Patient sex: M
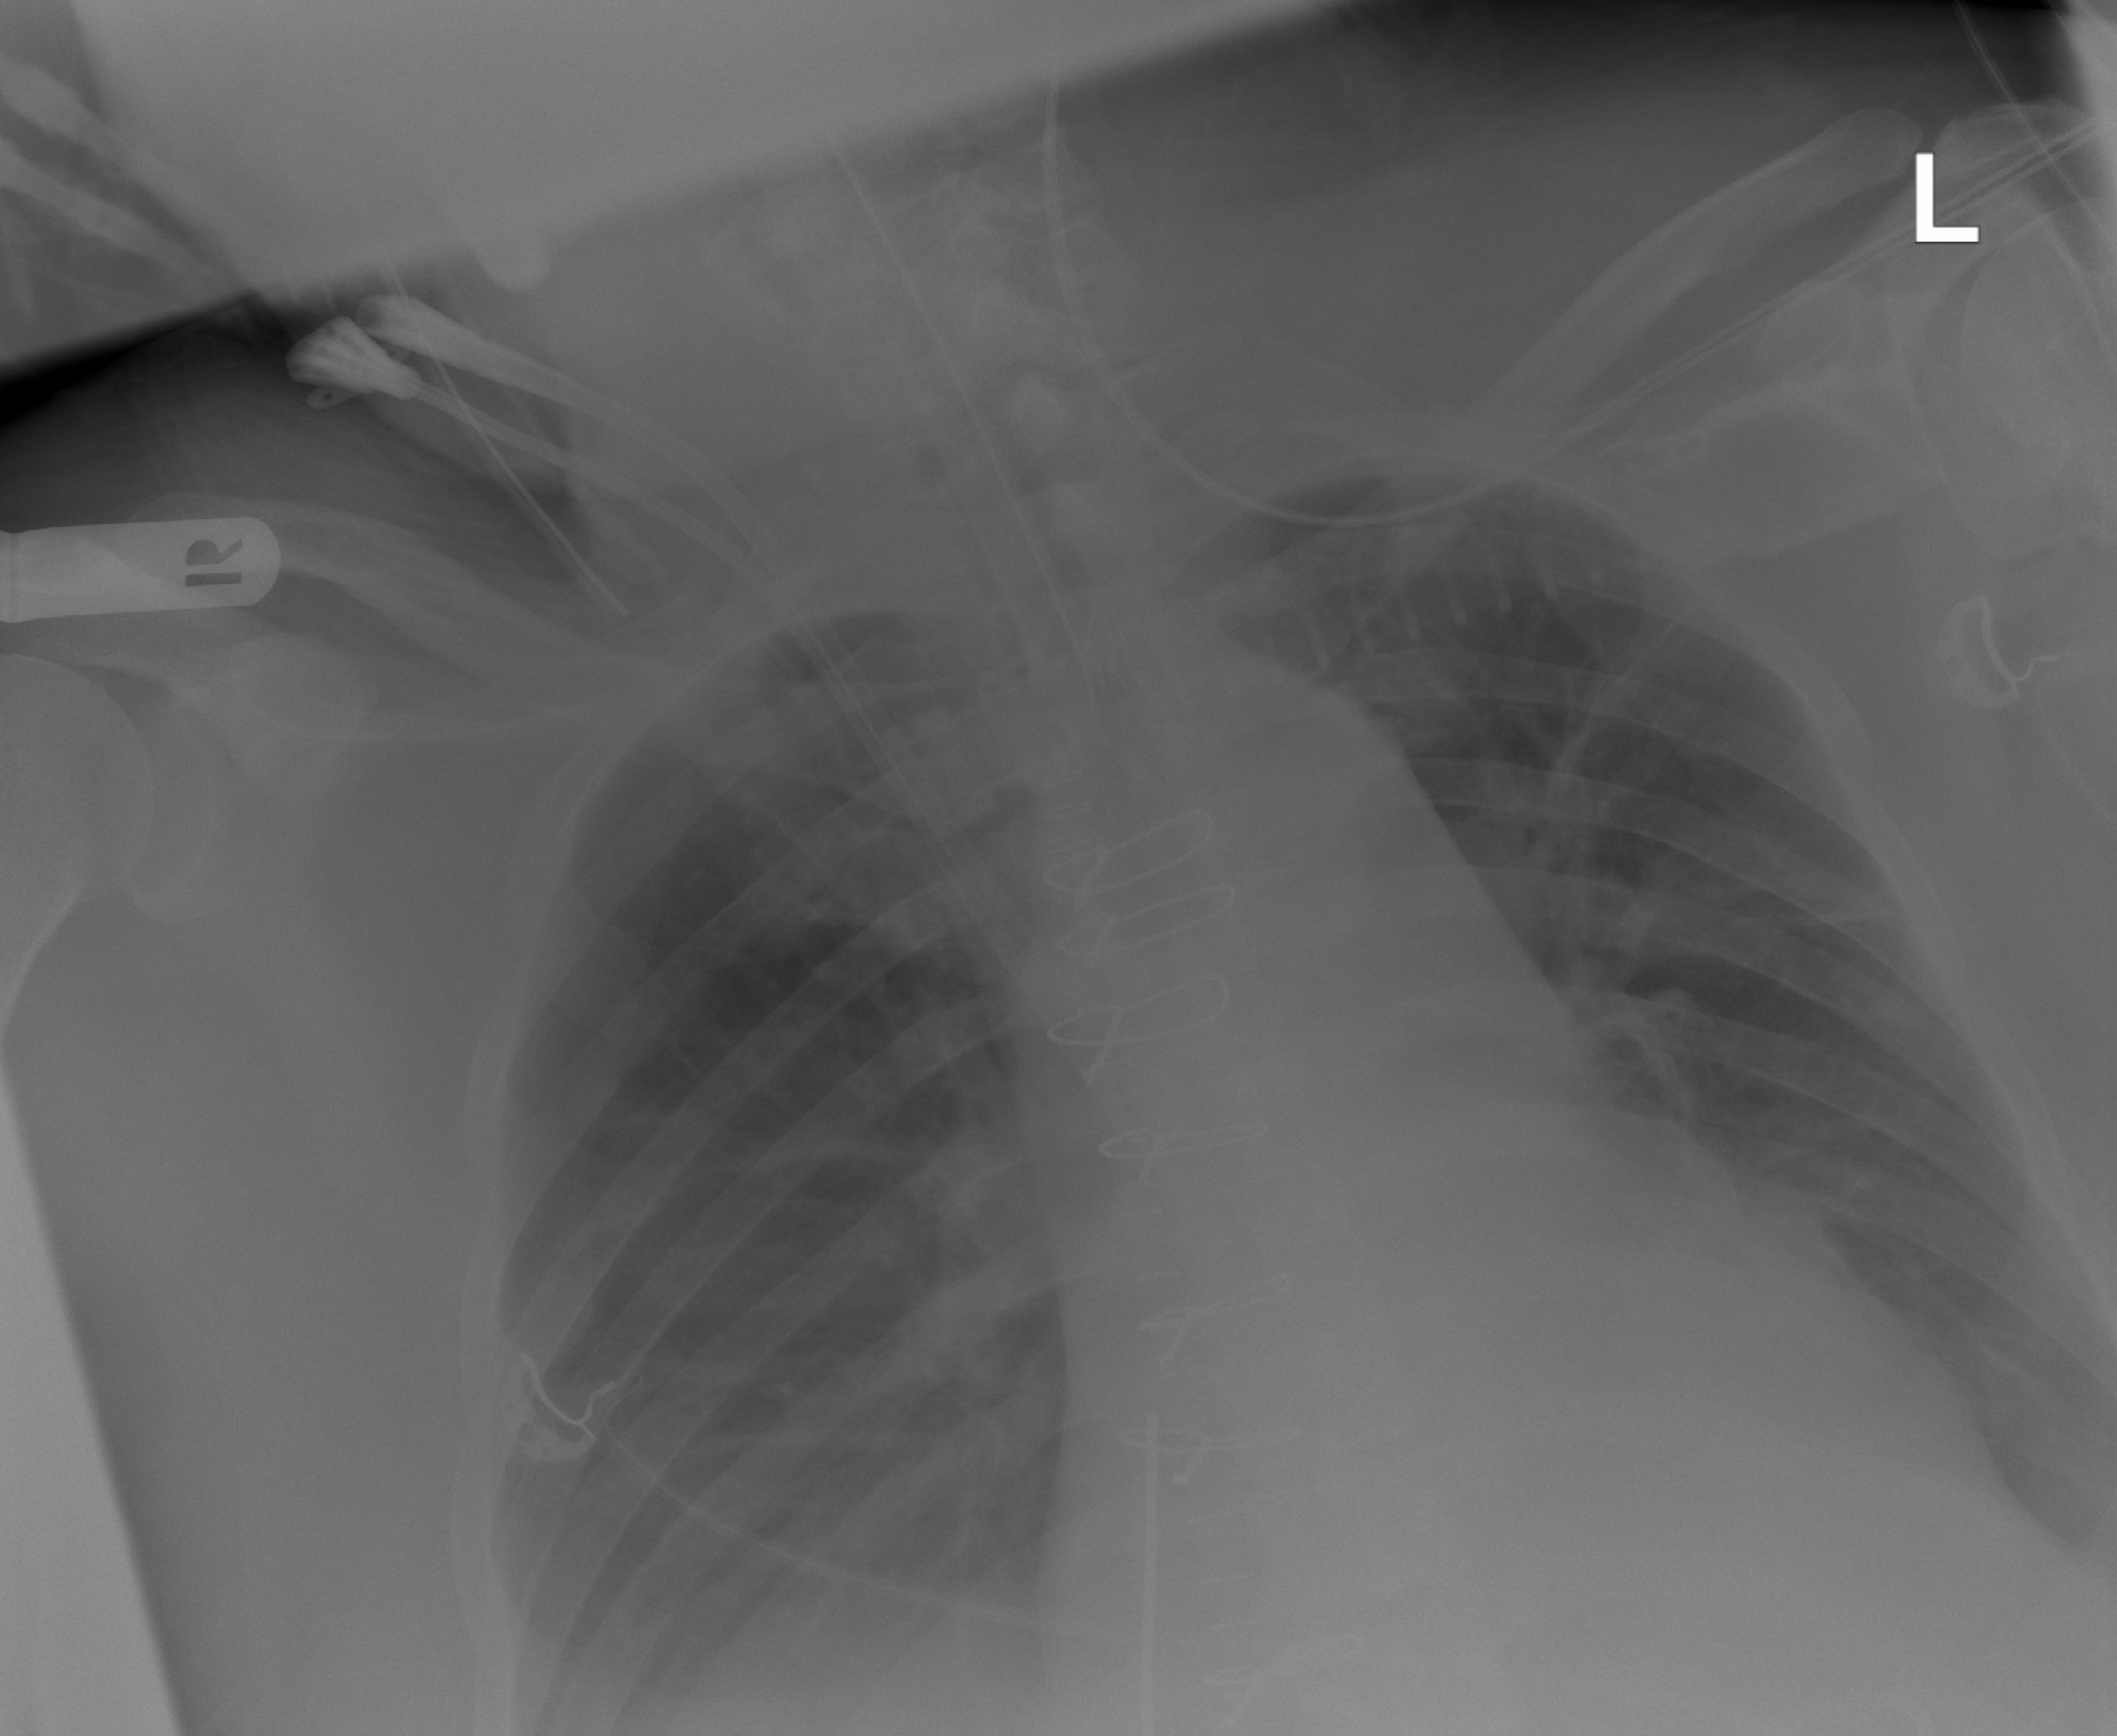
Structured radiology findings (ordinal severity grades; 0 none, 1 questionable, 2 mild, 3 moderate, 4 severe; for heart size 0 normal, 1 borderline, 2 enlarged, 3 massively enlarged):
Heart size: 0
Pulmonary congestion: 3
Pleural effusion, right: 2
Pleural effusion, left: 0
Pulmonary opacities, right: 0
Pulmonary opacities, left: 0
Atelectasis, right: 2
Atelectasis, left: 0